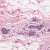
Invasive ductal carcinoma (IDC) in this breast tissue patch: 0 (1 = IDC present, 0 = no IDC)